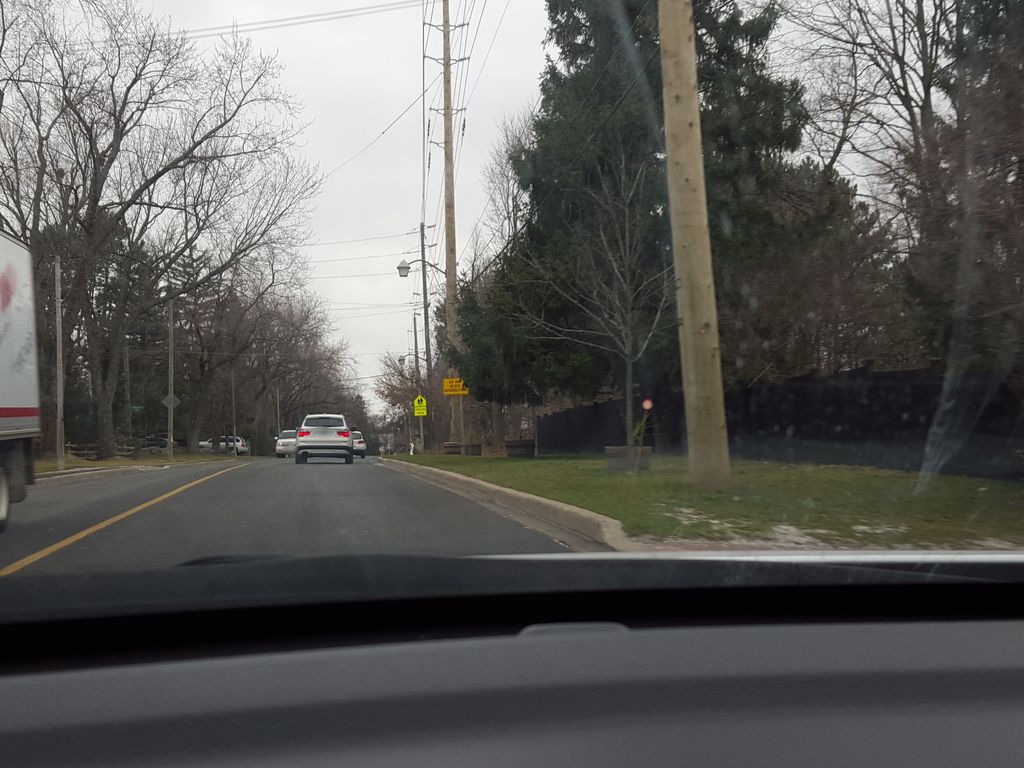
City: toronto